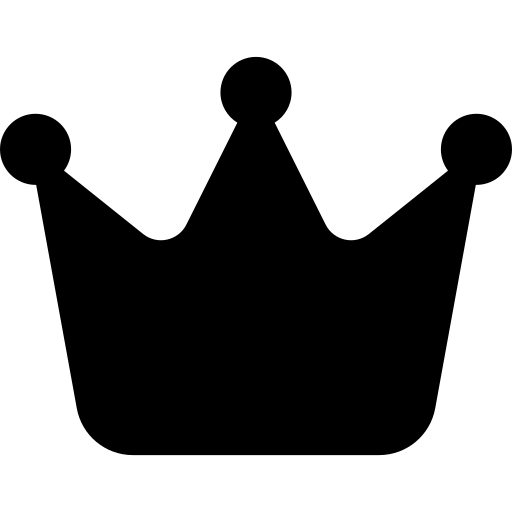
Tags: icon, FontAwesome, fa-icon, solid, crown